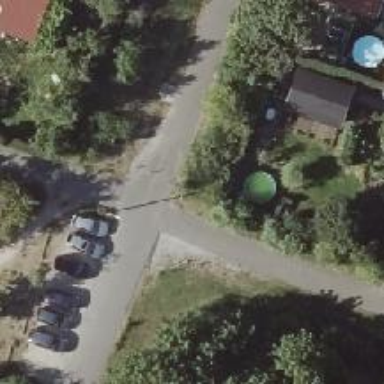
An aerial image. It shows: Asphalt path.